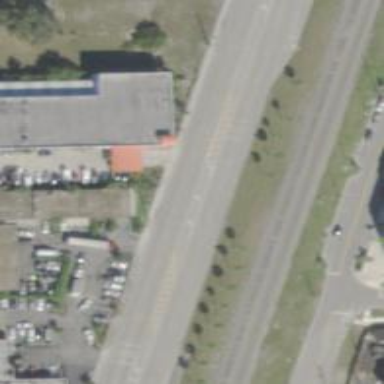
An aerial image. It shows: Secondary road with asphalt surface and sidewalk on the left.